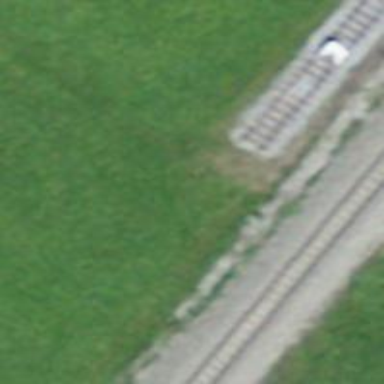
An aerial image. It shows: Railway buffer stop.